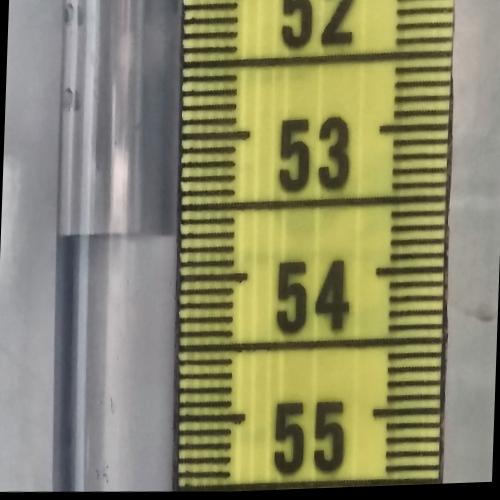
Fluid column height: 53.7 cm